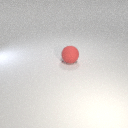
large red rubber sphere